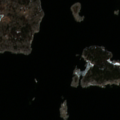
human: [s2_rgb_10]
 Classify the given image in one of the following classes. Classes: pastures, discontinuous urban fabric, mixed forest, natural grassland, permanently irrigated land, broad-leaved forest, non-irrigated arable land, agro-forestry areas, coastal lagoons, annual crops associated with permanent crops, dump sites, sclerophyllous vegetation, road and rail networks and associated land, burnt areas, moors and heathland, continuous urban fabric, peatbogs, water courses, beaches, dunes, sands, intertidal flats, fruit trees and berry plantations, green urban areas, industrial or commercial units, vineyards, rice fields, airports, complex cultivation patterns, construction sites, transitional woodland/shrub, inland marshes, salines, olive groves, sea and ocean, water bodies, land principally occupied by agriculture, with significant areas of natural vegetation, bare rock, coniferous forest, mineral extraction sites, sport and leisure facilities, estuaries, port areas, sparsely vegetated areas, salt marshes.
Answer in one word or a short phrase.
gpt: transitional woodland/shrub, sea and ocean